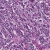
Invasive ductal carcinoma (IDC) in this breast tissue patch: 1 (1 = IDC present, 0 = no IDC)